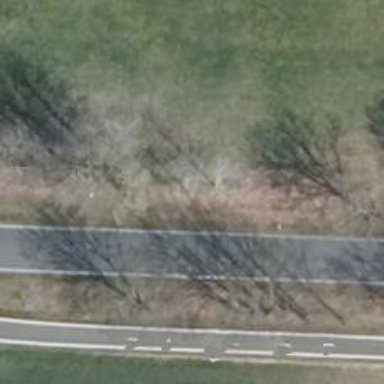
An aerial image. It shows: Row of deciduous broadleaved trees.